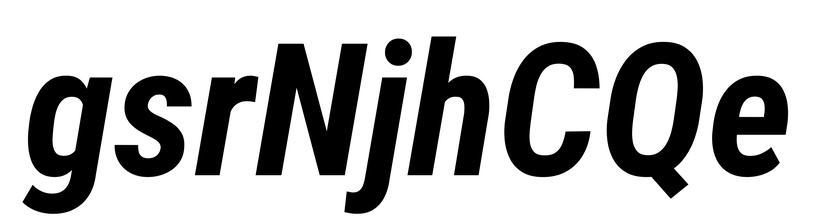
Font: Roboto-Italic_Condensed_Bold_Italic